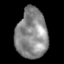
Tissue: lung
Cell type: Epithelial cells
Senescence score: 0.1531
Nuclear area (px): 1530
Mean DAPI intensity: 137.108